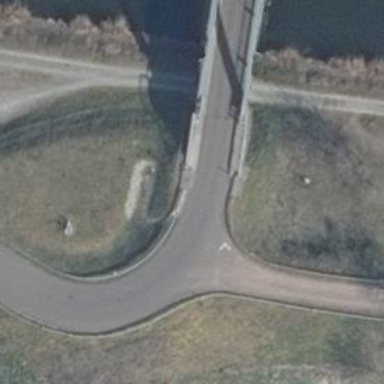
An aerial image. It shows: Unclassified road with bridge.